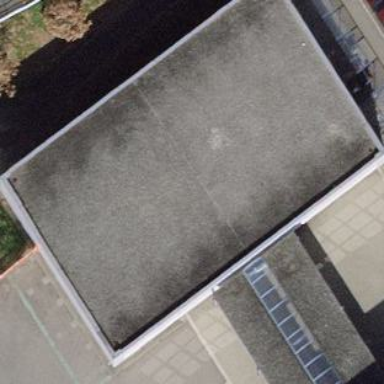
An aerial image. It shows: School building with flat roof.